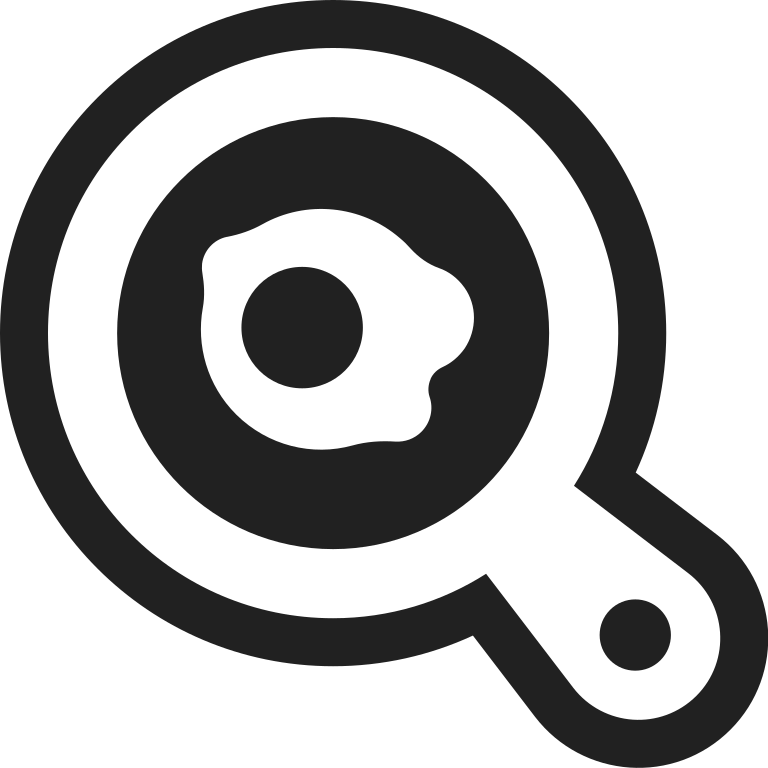
cooking high contrast